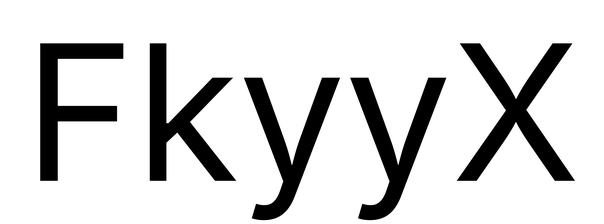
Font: Inter_Regular